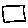
Label: square